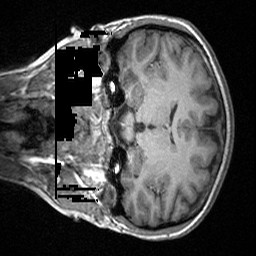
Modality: T1w
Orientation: coronal
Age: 19
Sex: female
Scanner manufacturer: siemens
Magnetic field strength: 3 T
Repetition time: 1.64 s
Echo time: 0.00234 s